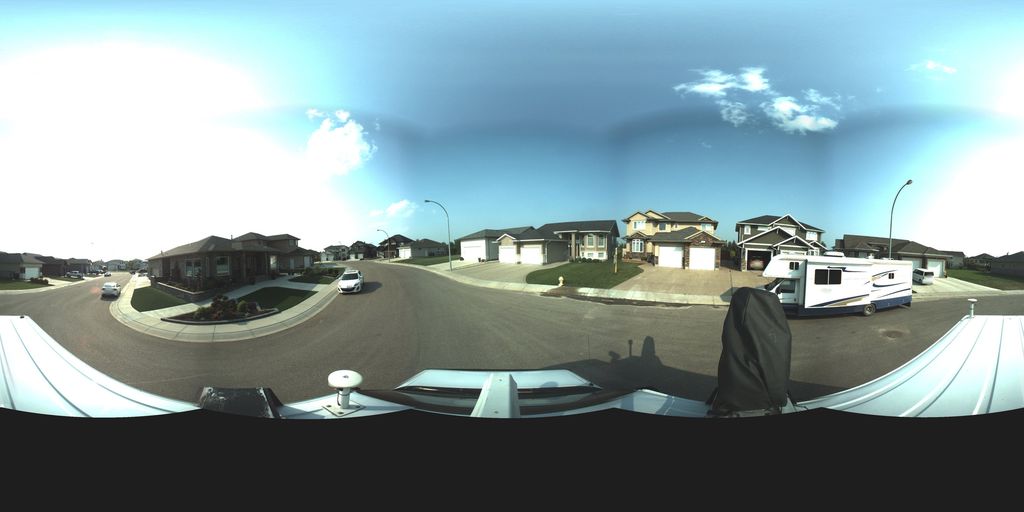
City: saskatoon